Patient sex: M
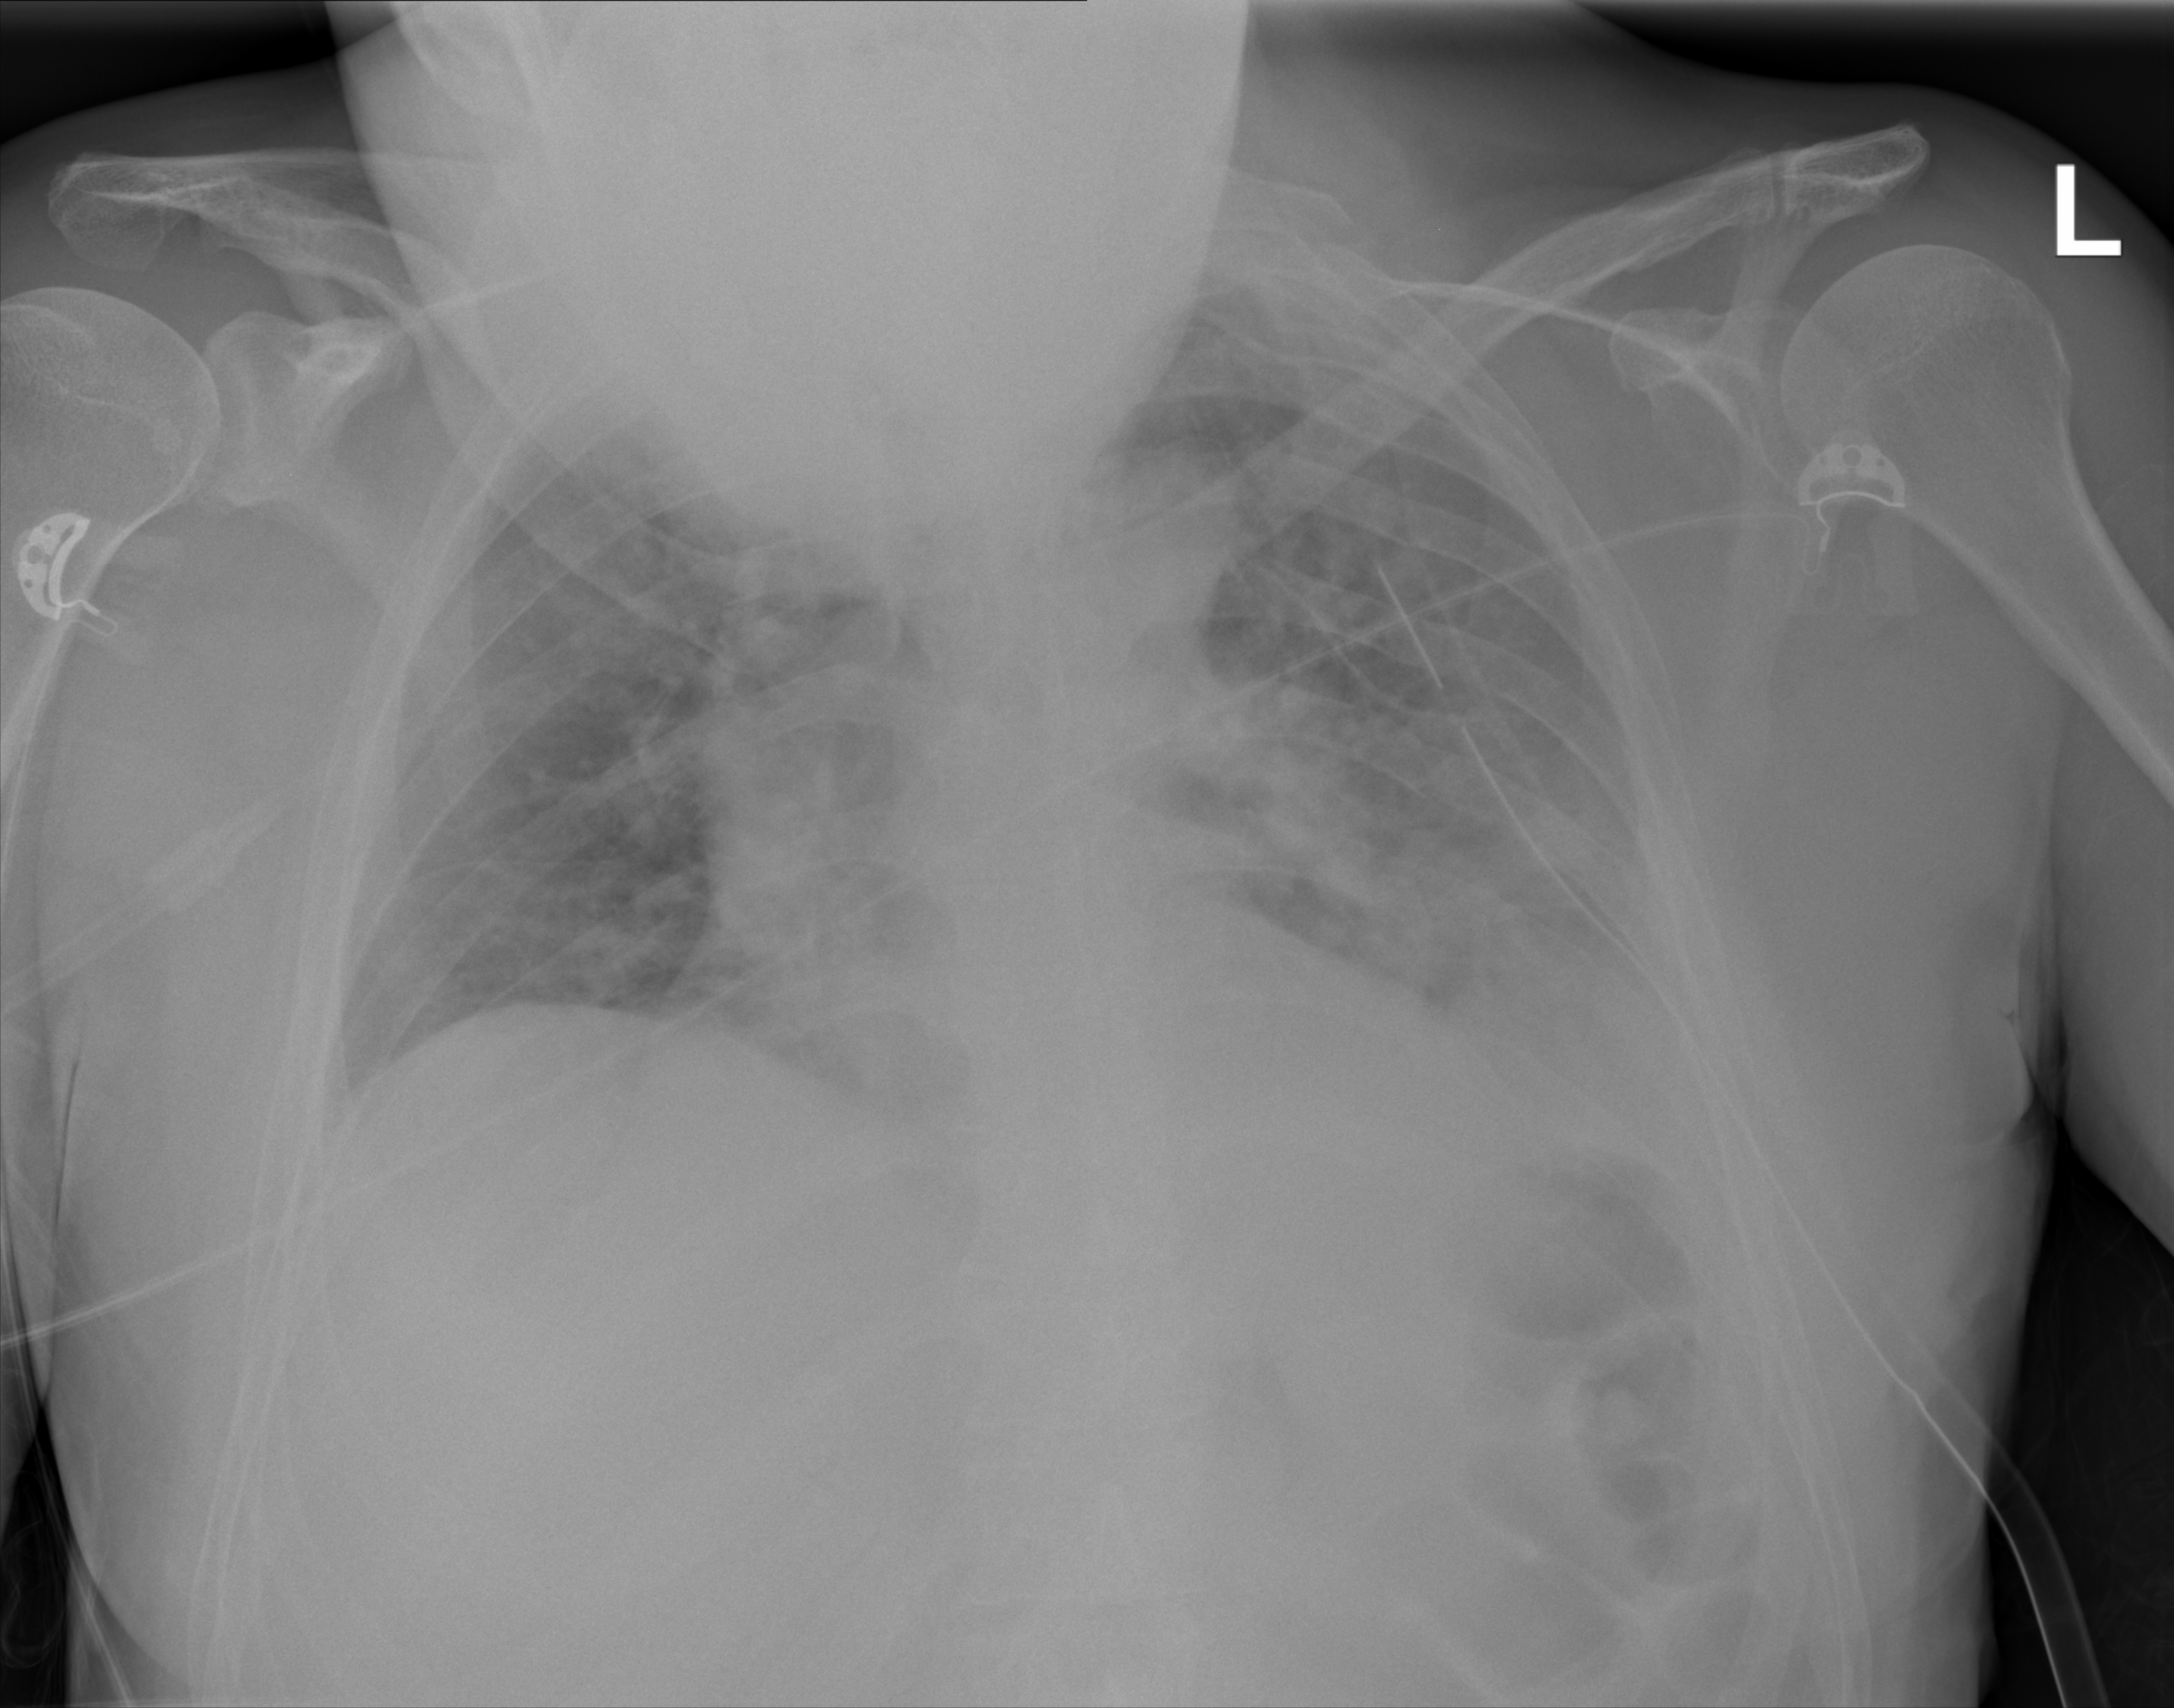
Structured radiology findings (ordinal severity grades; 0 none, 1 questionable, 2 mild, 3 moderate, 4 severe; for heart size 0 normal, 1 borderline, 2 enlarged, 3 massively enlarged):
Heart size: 2
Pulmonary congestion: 3
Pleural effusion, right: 0
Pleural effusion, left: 2
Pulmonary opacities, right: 2
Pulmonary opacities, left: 3
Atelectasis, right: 1
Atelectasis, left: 3